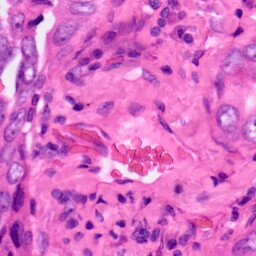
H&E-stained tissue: Lung